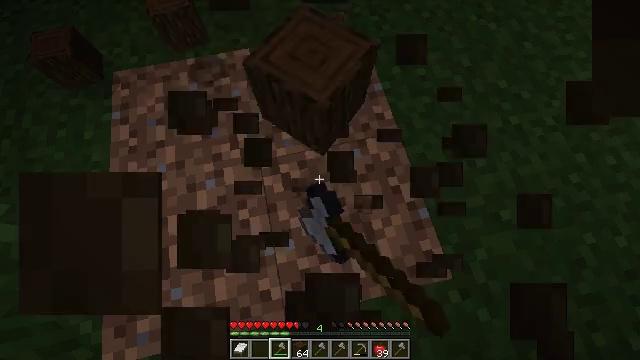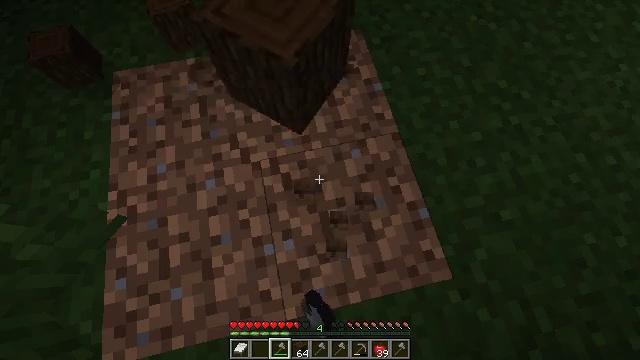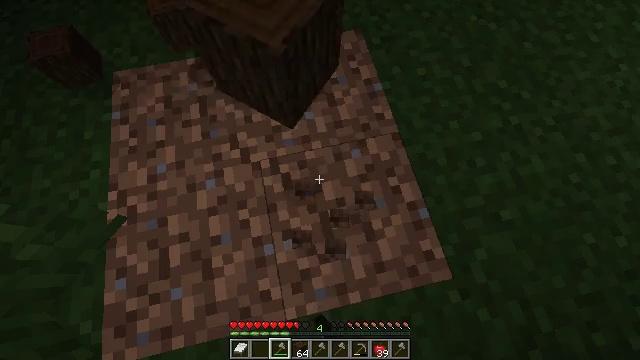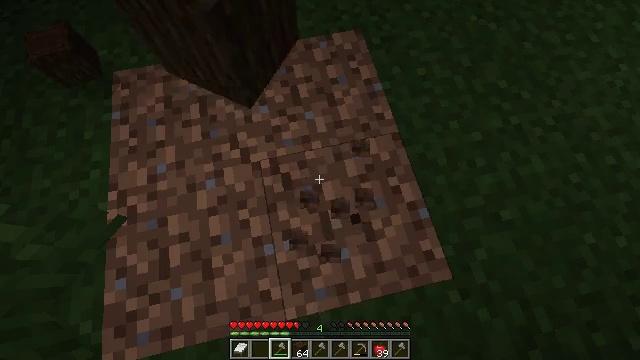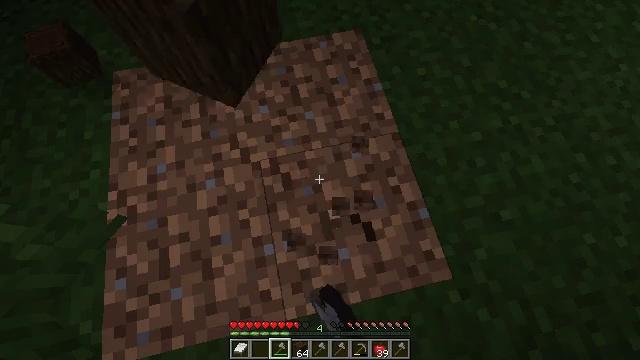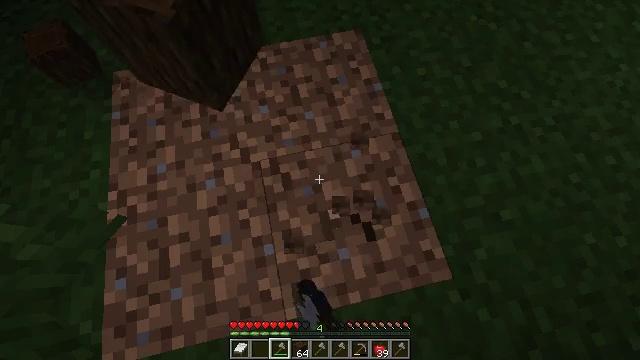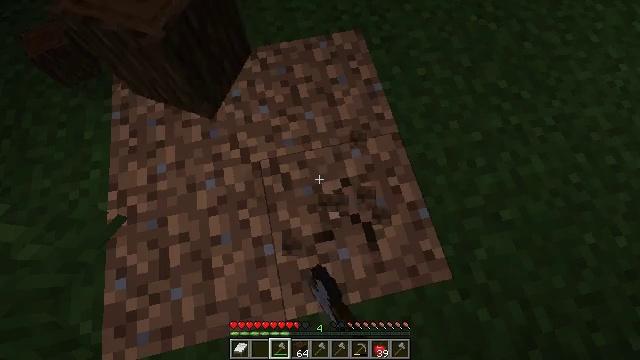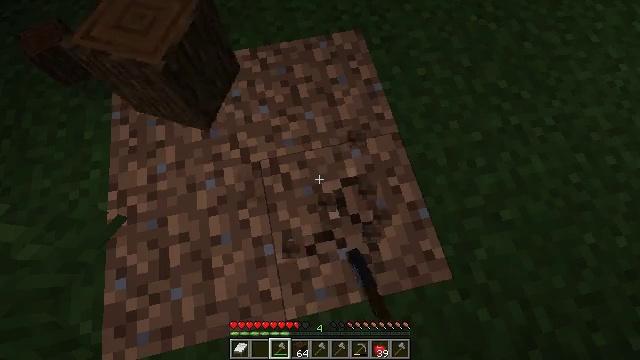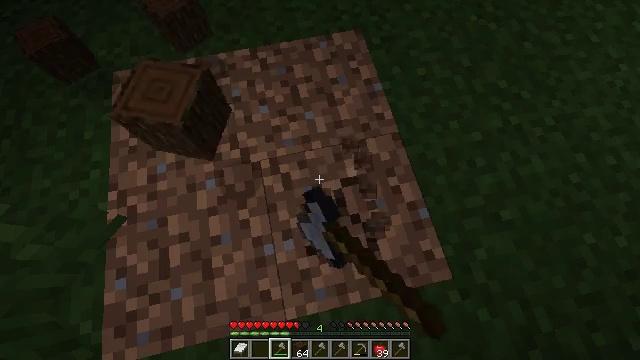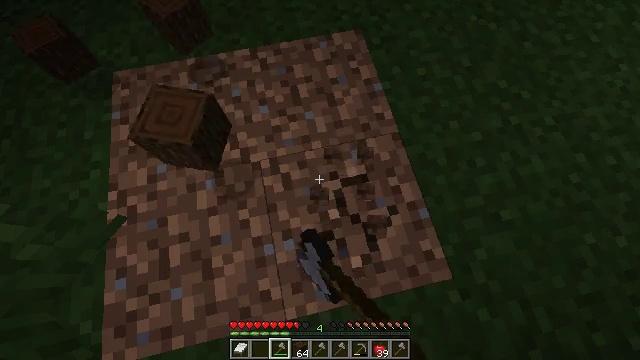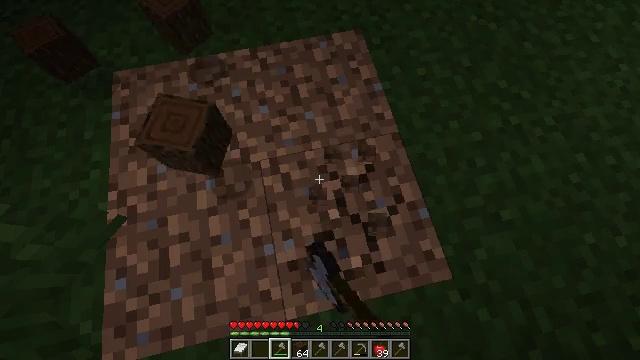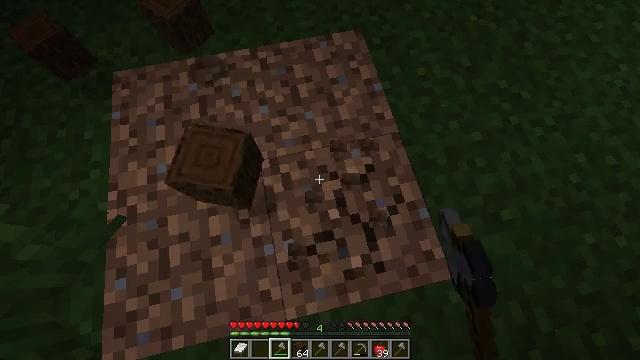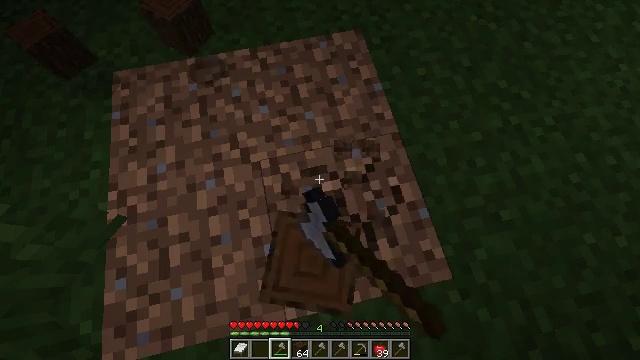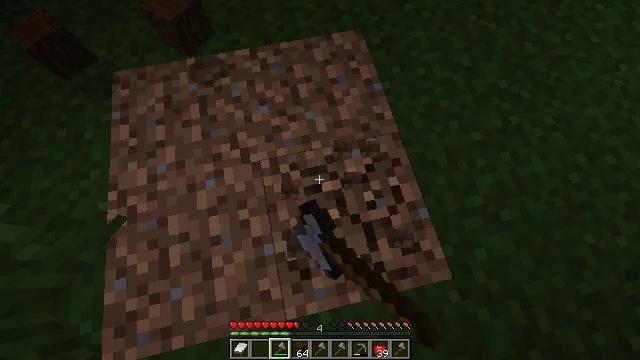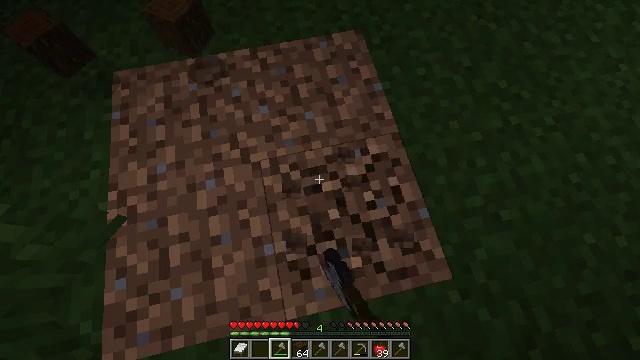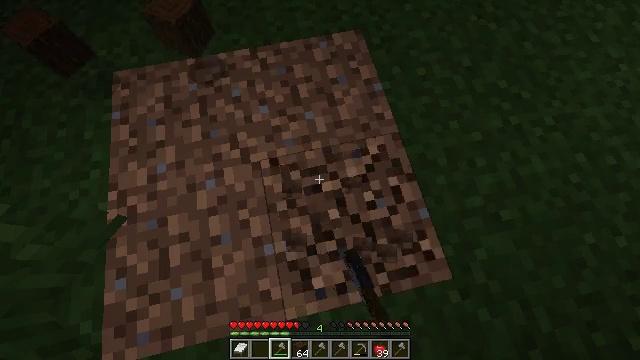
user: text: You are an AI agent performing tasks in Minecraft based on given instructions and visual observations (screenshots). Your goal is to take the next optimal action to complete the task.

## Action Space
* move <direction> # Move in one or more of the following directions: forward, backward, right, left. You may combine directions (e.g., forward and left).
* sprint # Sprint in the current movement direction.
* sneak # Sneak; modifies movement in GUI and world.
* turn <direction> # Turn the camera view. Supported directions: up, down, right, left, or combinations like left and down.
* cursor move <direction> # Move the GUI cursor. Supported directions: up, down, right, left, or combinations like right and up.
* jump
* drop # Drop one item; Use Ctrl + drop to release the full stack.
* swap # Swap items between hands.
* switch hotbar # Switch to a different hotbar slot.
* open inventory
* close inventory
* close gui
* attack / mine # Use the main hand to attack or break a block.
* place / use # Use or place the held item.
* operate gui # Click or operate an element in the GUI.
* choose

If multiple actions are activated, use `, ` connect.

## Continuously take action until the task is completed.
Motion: motion action
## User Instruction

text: Gather dirt.
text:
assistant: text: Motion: attack / mine
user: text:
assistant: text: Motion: attack / mine
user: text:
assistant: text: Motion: attack / mine
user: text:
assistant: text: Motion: attack / mine
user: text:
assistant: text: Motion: attack / mine
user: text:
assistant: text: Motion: attack / mine
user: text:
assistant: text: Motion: attack / mine
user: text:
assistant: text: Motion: attack / mine
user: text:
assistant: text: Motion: attack / mine
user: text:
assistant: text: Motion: attack / mine
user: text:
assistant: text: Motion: attack / mine
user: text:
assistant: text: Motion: attack / mine
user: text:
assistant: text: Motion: attack / mine
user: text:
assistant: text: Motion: attack / mine
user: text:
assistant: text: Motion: attack / mine
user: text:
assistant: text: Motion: attack / mine
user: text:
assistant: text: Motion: no_op
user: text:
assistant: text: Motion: no_op
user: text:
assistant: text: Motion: no_op
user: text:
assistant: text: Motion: no_op
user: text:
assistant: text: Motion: no_op